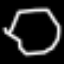
Label: octagon